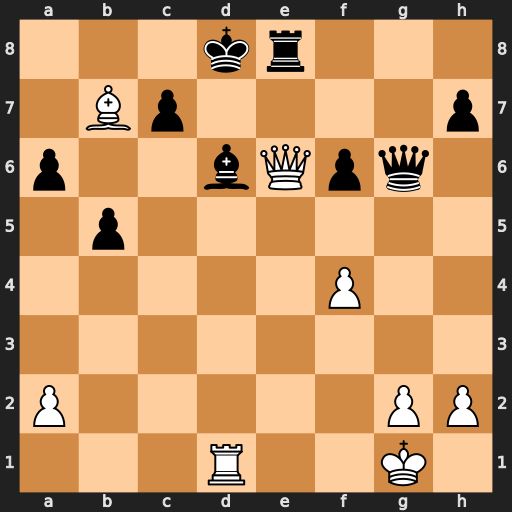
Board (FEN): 3kr3/1Bp4p/p2bQpq1/1p6/5P2/8/P5PP/3R2K1
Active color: w
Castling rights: -
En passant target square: -
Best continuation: Rxd6+ cxd6 Qxd6#